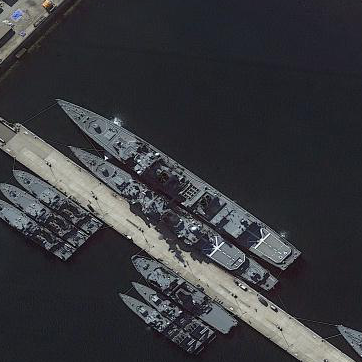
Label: cruiser